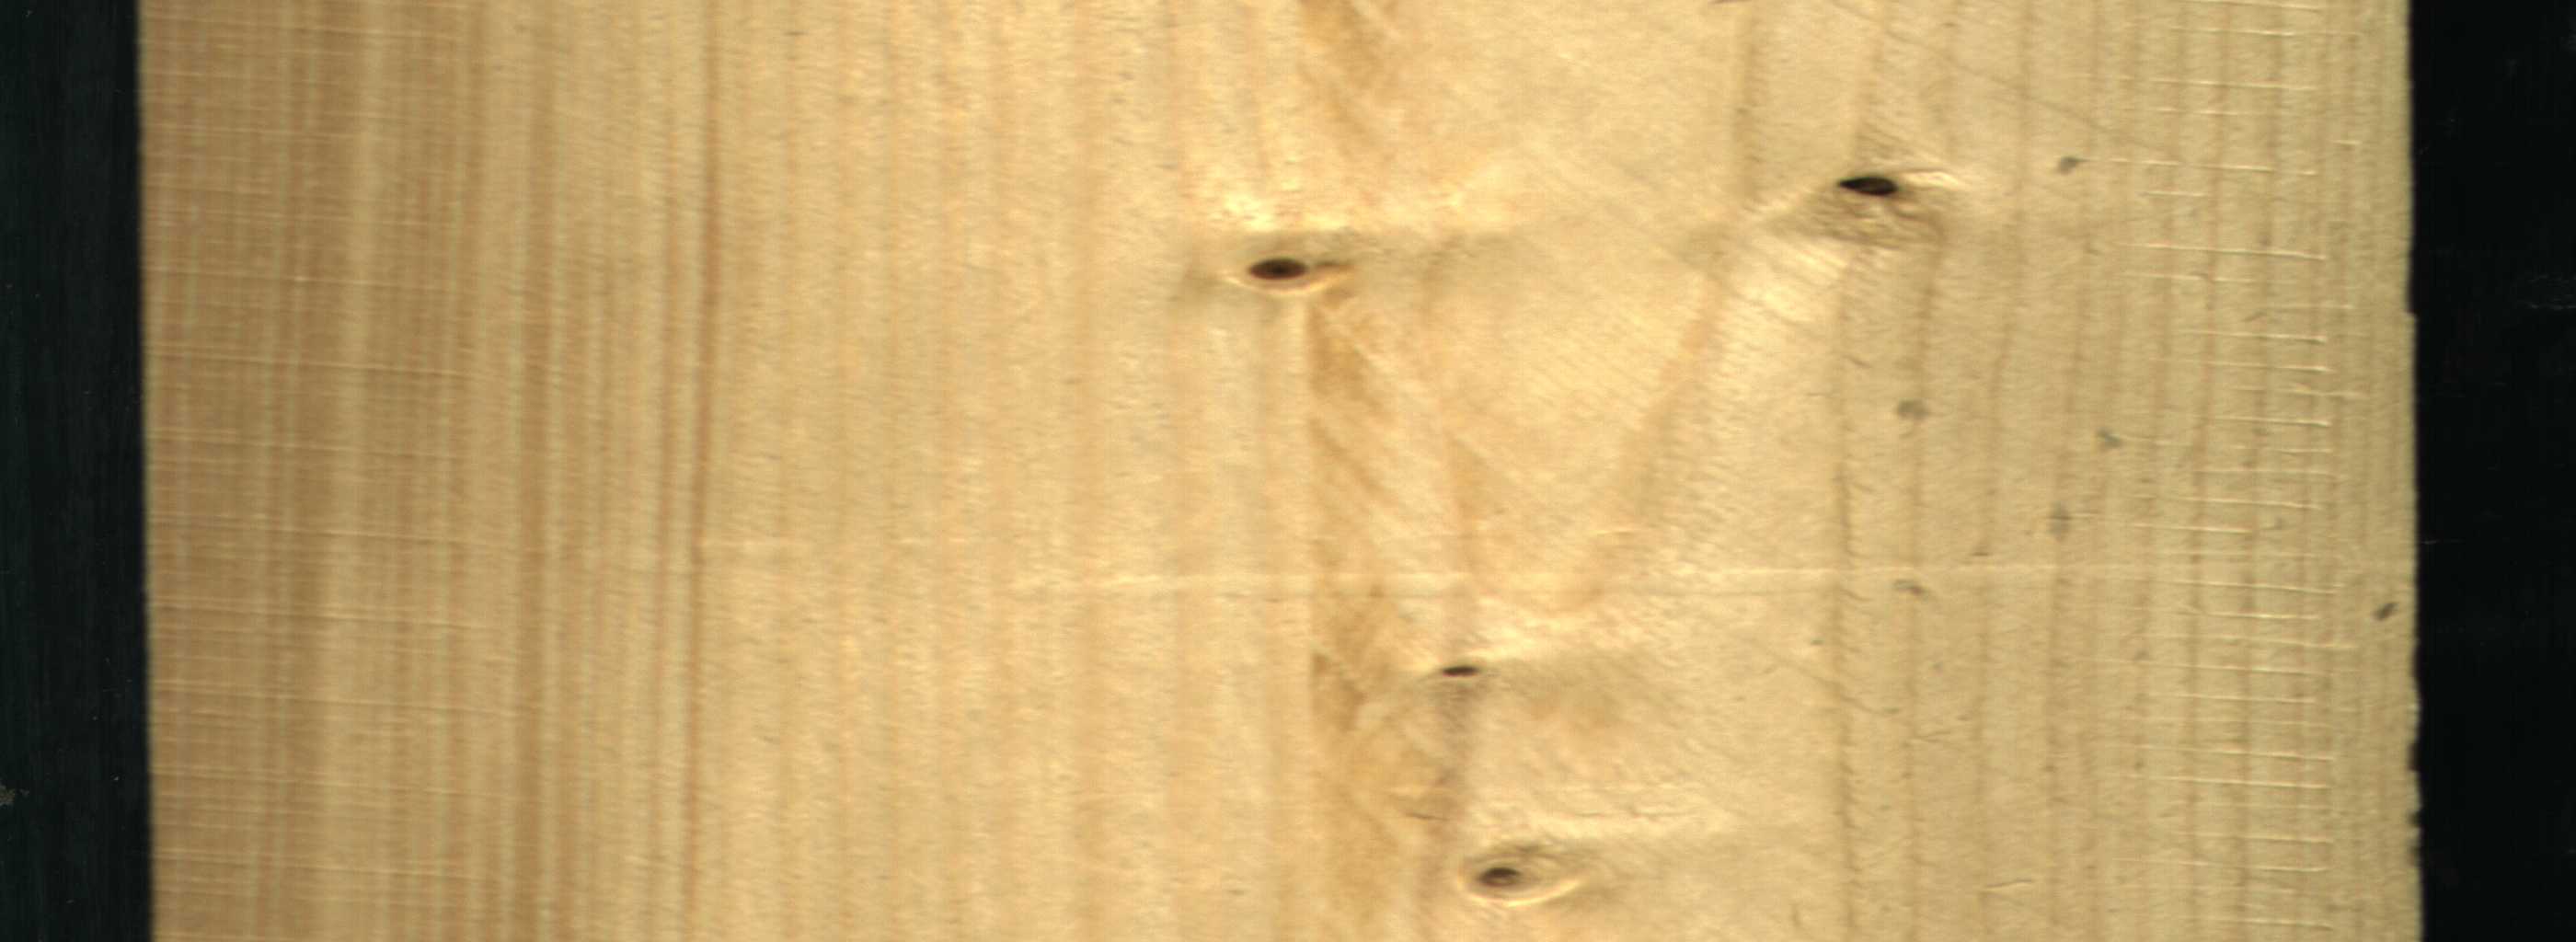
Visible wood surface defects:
Dead_Knot
Live_Knot
Live_Knot